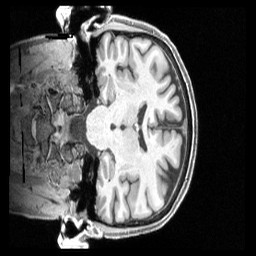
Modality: T1w
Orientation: coronal
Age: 65
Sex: female
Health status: healthy
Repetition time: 2.4 s
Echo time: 0.00222 s